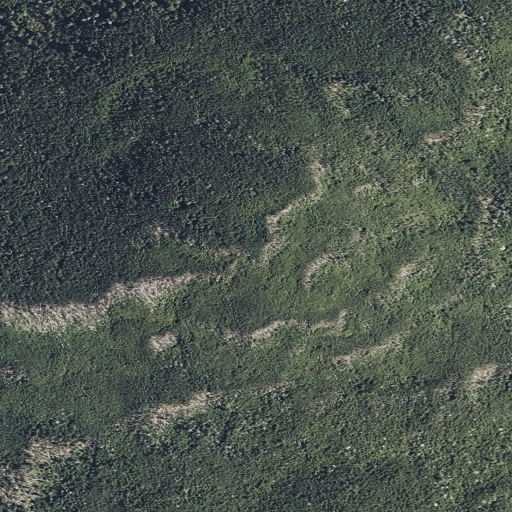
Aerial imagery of mountain in Maine named Lily Bay Mountain containing only evergreen forest